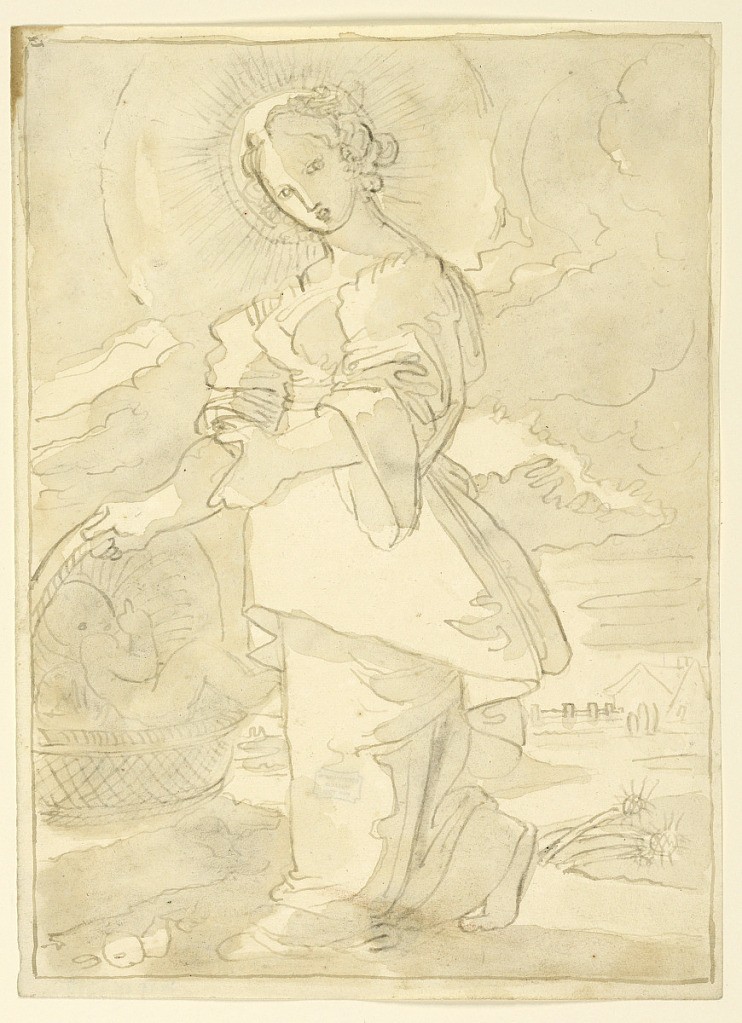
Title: The Virgin with the Child
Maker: Fortunato Duranti, Italian, 1787 - 1863
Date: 1820-1850
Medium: Brush and brown-gray watercolor on paper
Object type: Drawing
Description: The Virgin, in open country, with her right hand resting on the handle of a basket in which the Child lies. At right, in the background, is a farmhouse. Framing line.